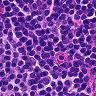
Metastatic tissue present: no